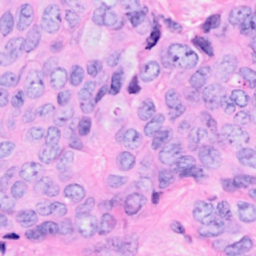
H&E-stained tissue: Breast